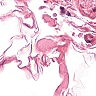
Metastatic tissue present: no